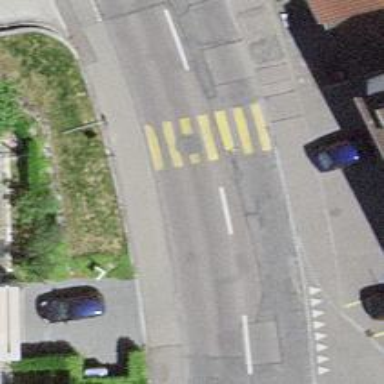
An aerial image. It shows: Zebra crossing on the road.